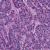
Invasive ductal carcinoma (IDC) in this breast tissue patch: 1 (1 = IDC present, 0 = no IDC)